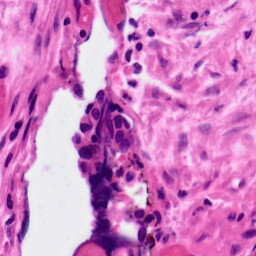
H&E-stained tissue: Ovarian